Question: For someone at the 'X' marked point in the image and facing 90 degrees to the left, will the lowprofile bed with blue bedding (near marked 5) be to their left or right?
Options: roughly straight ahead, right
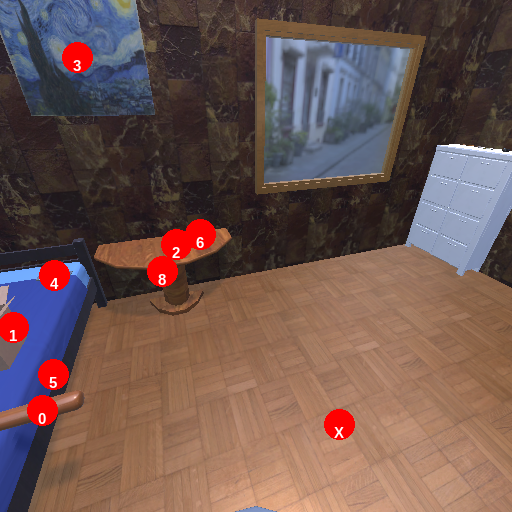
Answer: roughly straight ahead